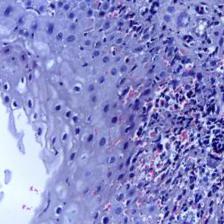
Diagnosis: OSCC